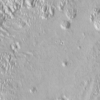
Label: not_dusty